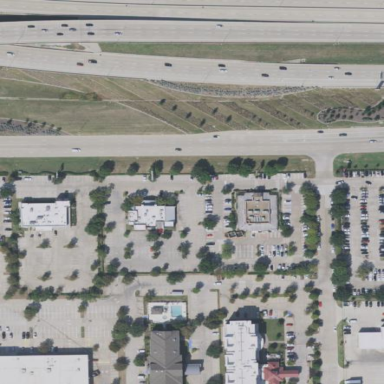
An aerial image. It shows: Retail area.